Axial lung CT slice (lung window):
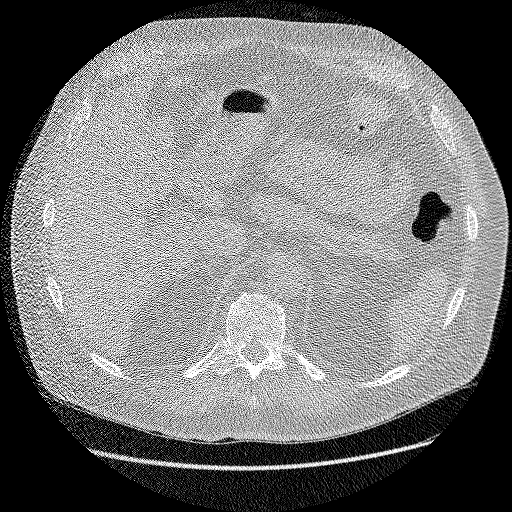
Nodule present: no